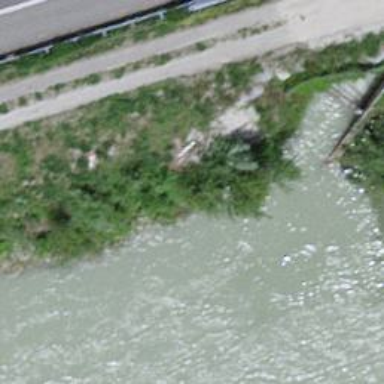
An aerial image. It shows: Drain that serves as waterway.